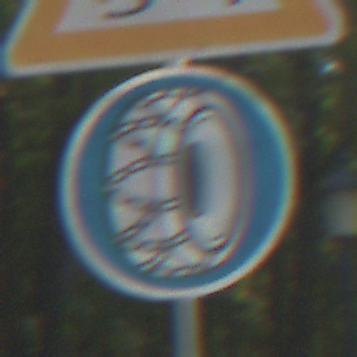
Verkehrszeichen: SchneekettenVorgeschrieben
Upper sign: SchleuderOderRutschgefahr
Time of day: MorningAfternoon
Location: Outdoor (Suburban)
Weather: Clear
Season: NotSpecified
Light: Natural